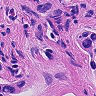
Metastatic tissue present: yes